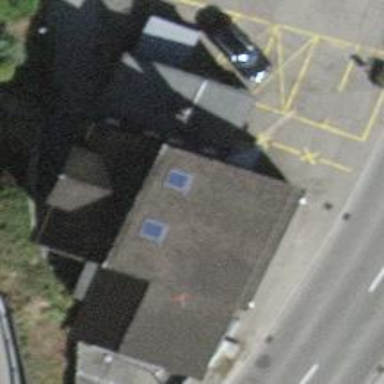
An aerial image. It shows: Restaurant.